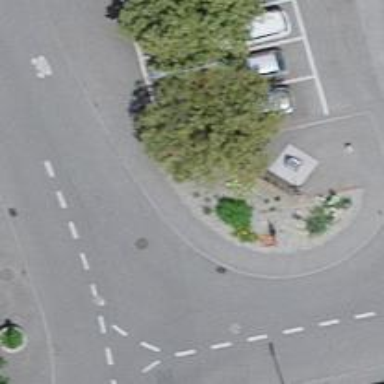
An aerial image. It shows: Post box is visible.